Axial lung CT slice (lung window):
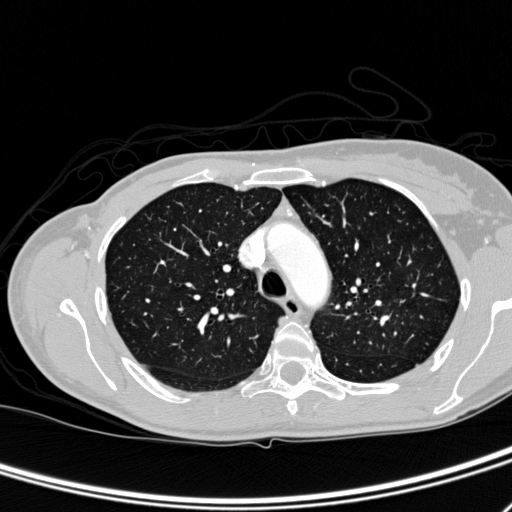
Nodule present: no